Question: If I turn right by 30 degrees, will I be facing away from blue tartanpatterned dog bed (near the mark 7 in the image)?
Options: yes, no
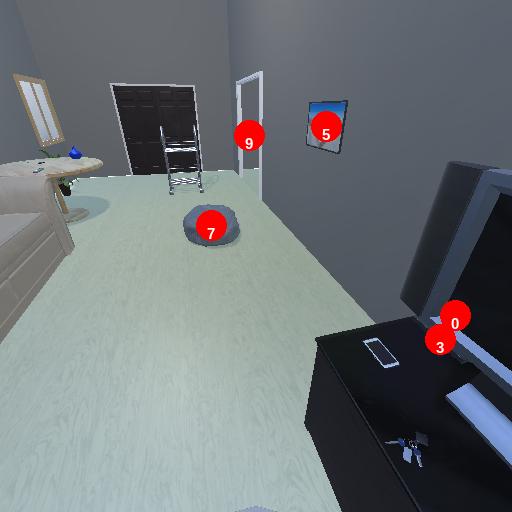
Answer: yes